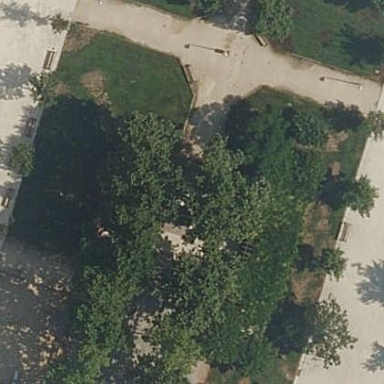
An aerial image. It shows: Lovely park for leisure and relaxation.